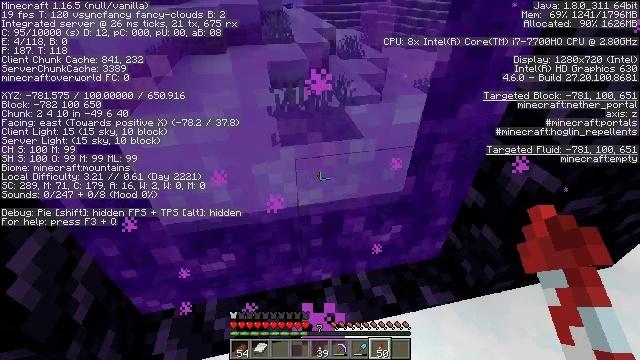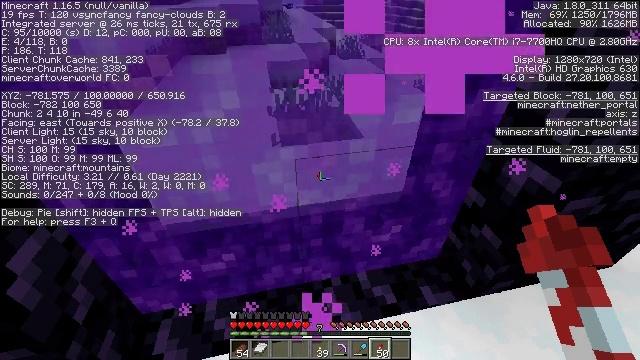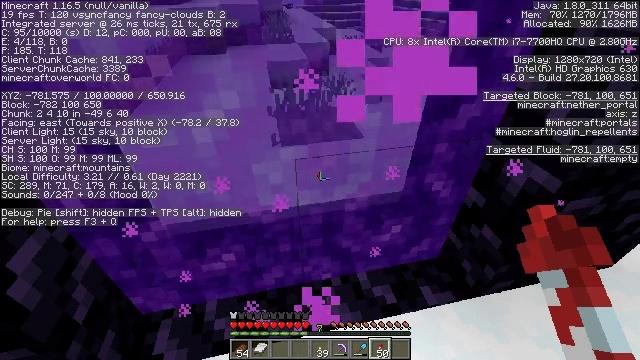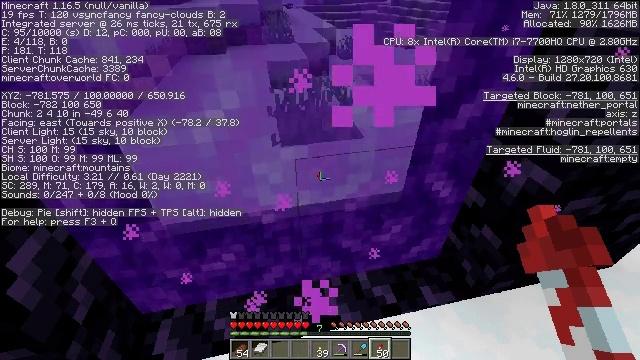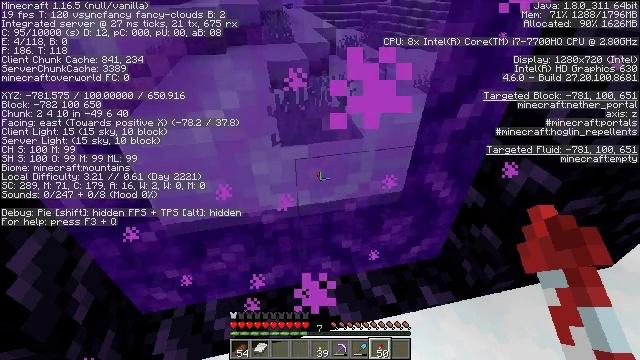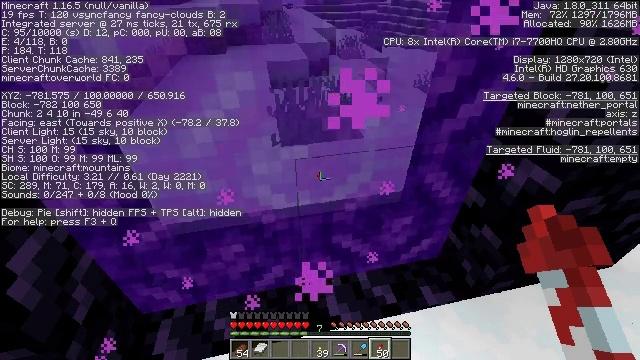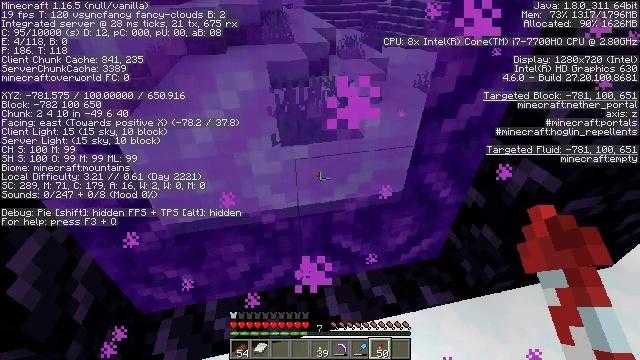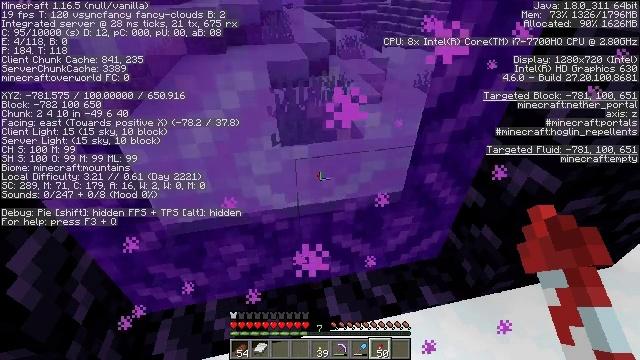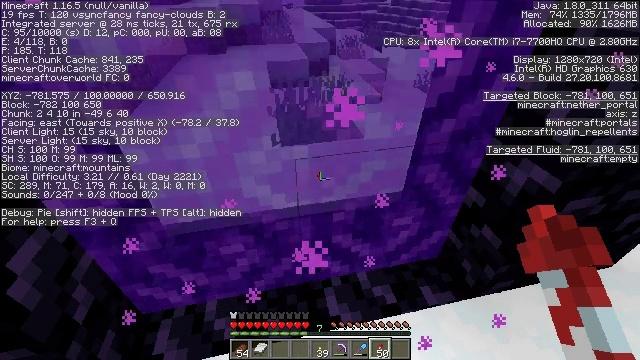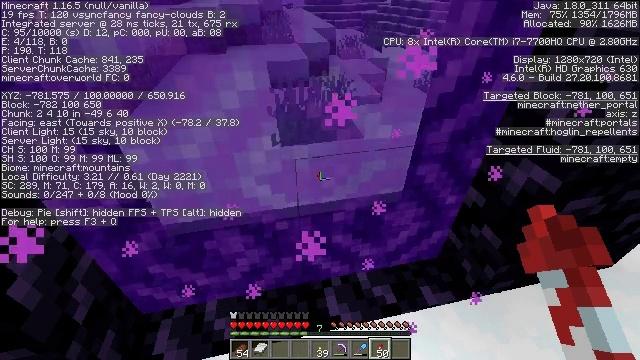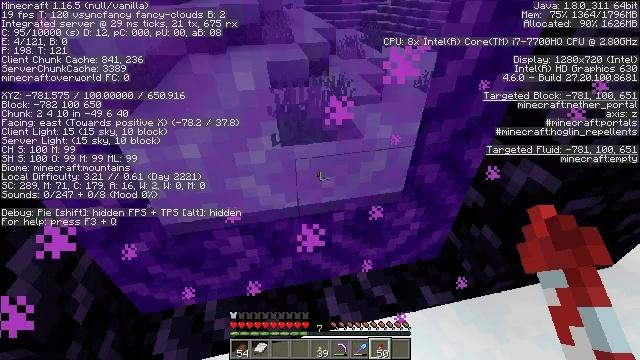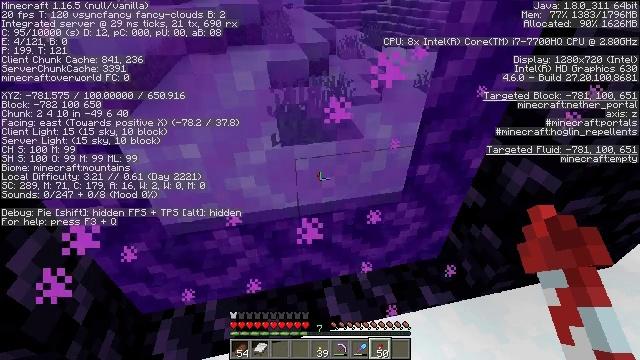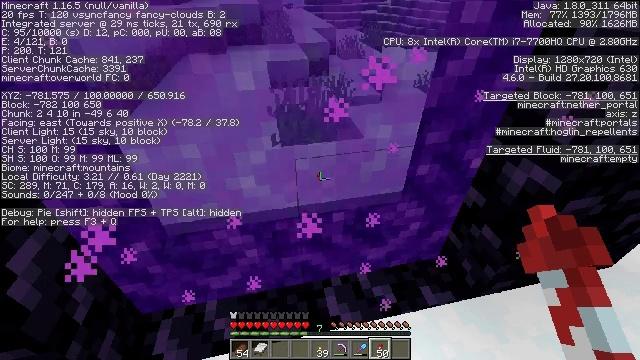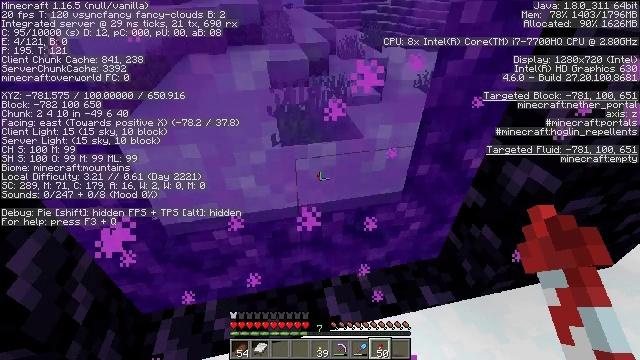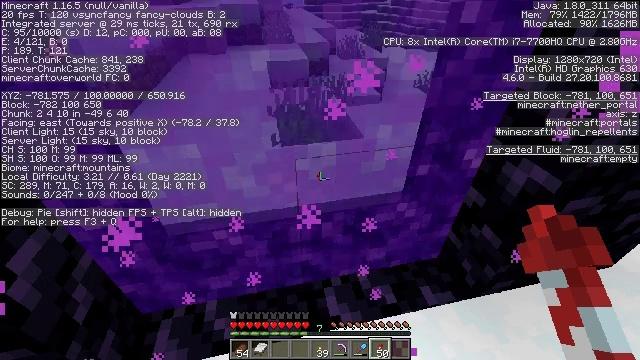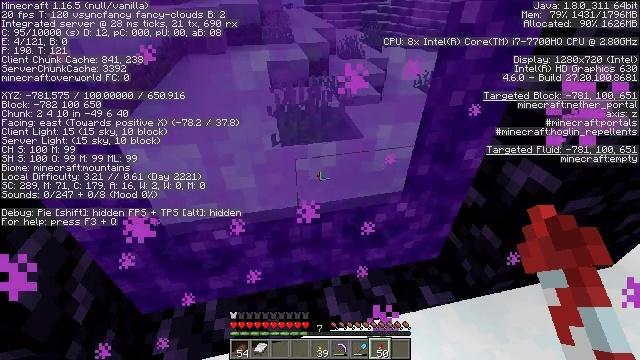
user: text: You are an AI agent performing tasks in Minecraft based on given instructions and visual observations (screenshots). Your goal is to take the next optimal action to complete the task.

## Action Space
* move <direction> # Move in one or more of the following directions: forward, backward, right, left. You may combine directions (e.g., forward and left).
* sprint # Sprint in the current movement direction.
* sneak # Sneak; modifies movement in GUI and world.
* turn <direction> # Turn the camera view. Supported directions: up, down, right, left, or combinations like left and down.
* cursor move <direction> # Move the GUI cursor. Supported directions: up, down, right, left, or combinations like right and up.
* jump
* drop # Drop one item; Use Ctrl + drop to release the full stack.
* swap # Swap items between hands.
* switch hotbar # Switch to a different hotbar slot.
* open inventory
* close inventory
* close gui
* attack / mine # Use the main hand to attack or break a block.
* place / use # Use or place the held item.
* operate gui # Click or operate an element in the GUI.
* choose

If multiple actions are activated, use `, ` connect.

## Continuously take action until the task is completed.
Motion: motion action
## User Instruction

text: Mine ice to use in an ice pathway.
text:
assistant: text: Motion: no_op
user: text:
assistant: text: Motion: no_op
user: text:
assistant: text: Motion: no_op
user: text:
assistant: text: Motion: no_op
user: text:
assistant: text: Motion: no_op
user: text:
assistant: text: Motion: no_op
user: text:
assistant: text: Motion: no_op
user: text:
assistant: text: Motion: no_op
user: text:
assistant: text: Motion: no_op
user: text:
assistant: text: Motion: no_op
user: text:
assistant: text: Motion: no_op
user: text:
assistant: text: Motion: no_op
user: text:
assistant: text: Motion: no_op
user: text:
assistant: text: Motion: no_op
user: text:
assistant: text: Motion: no_op
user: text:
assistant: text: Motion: no_op
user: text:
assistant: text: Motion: no_op
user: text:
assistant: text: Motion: no_op
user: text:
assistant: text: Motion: no_op
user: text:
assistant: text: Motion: no_op
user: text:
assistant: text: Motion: no_op
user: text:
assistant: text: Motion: no_op
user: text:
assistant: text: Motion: no_op
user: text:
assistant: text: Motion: no_op
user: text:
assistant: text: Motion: no_op
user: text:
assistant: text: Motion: no_op
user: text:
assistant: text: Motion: no_op
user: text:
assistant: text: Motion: no_op
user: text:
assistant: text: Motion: no_op
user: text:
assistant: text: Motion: no_op